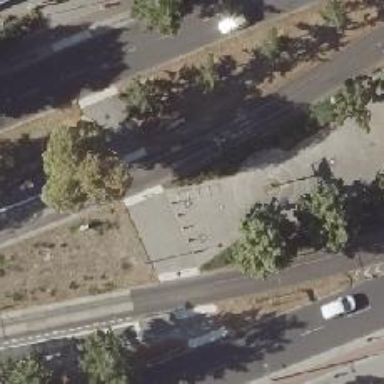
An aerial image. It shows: Bicycle rental service.